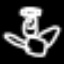
Label: angel